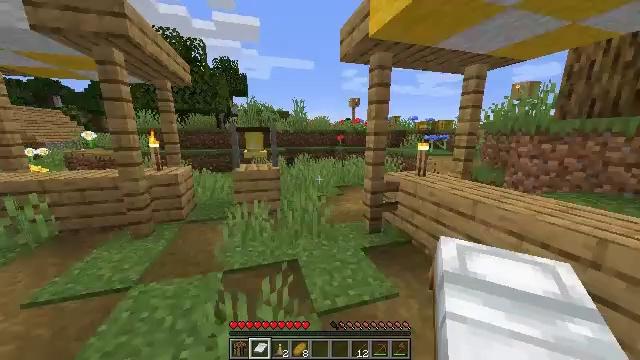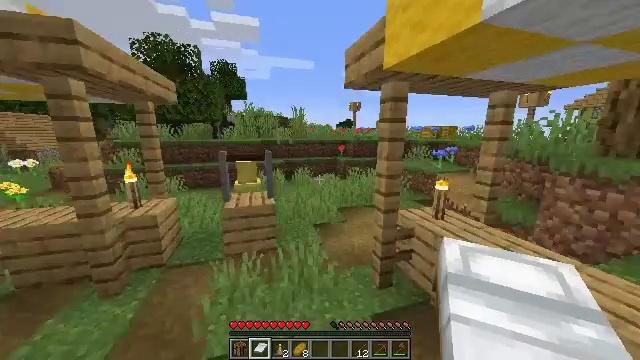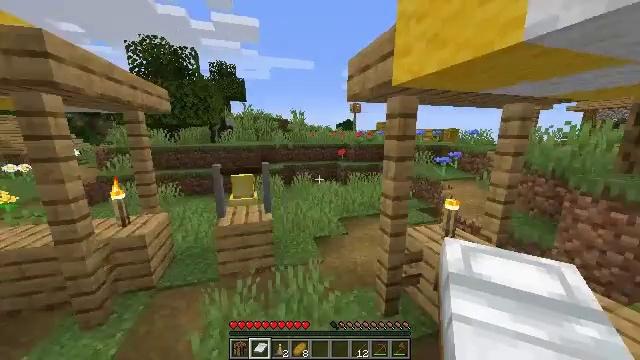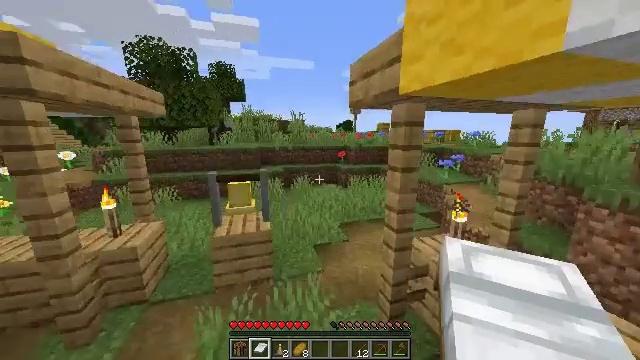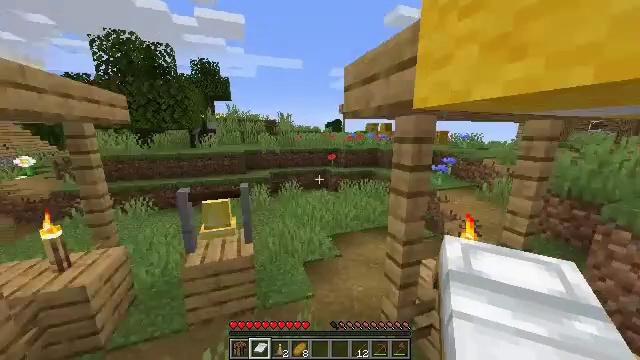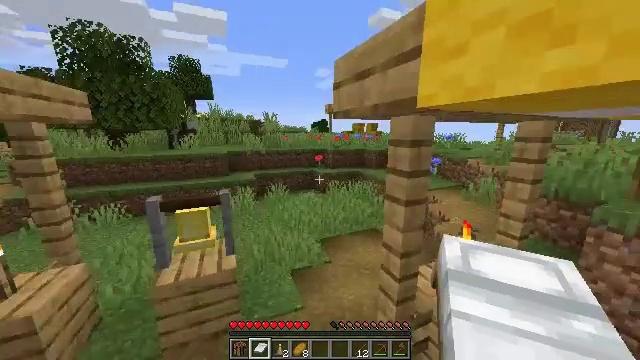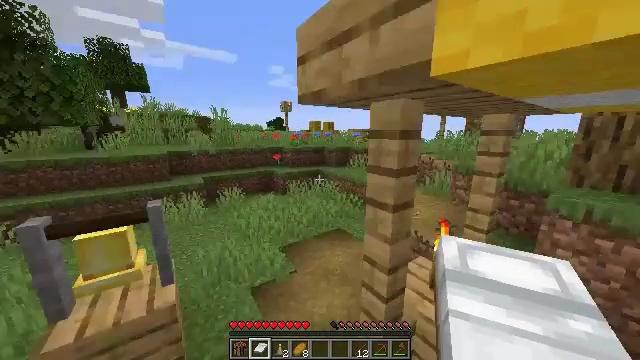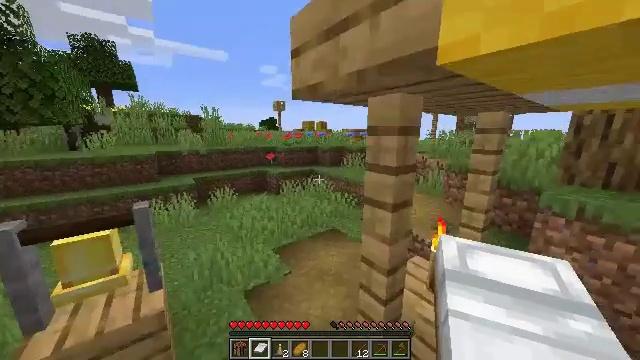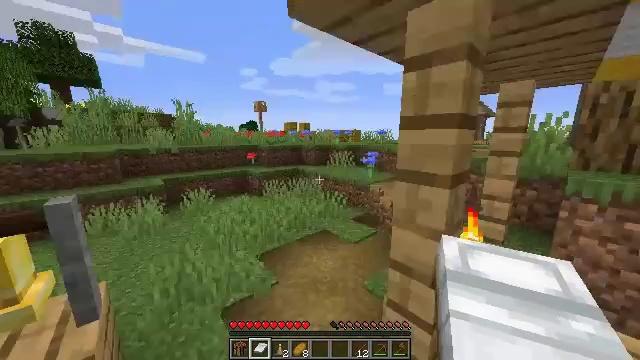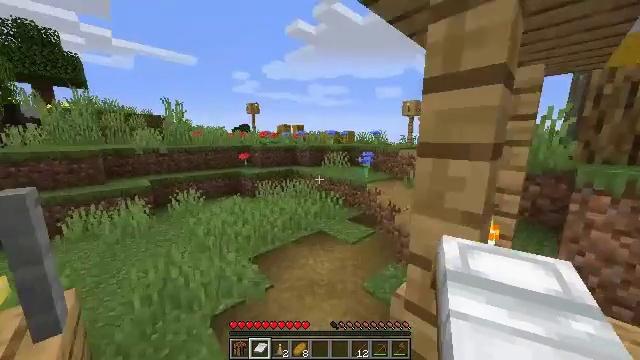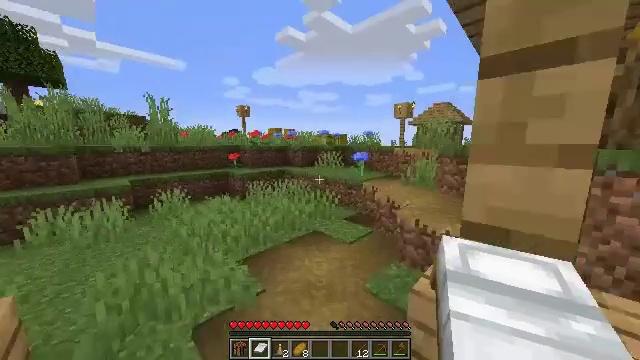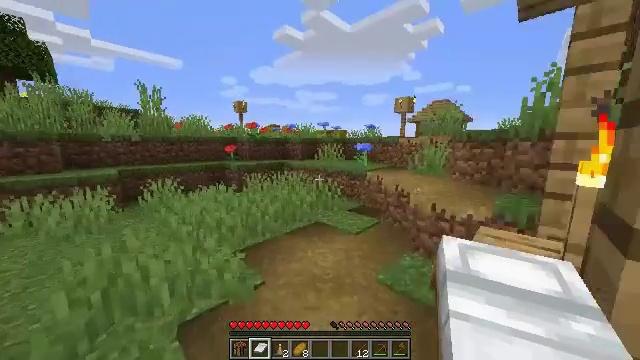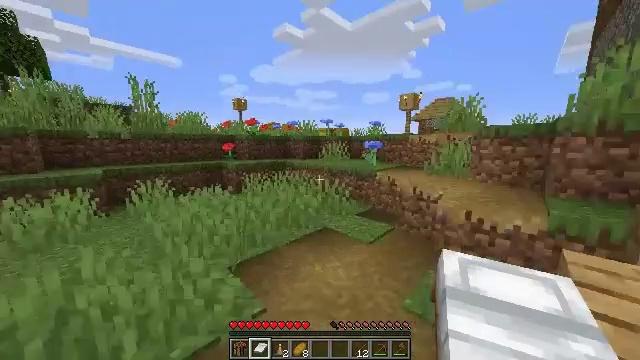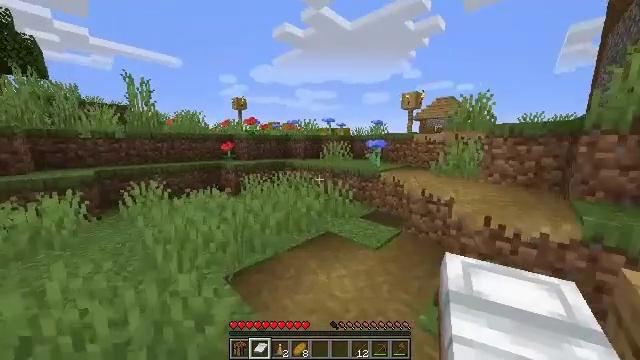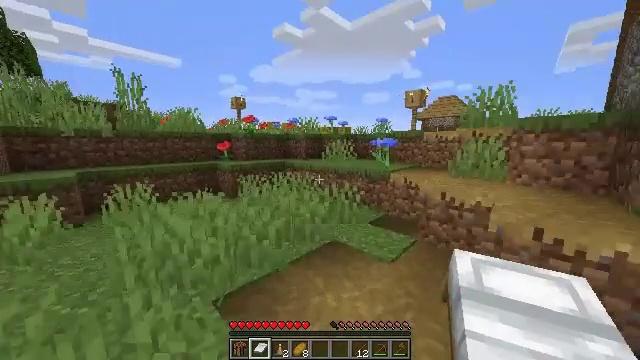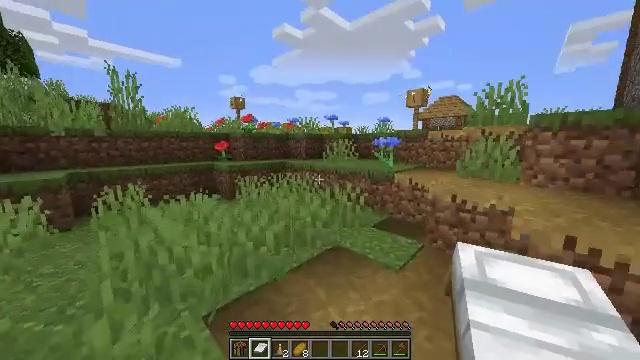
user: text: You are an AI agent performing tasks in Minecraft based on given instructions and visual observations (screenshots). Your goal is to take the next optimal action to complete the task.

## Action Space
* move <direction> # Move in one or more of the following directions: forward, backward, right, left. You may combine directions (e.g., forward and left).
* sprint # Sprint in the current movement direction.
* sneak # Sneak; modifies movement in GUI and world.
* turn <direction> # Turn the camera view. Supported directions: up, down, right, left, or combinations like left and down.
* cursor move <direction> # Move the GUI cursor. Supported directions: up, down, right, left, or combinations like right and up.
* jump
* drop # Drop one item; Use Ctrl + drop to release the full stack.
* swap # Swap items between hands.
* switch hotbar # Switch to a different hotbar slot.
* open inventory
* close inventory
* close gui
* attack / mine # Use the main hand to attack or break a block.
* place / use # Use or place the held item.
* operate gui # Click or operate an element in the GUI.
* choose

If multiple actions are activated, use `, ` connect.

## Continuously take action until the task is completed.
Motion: motion action
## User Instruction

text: Gather hay blocks from the farm.
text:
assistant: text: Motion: move forward, jump
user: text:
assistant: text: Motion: move forward, jump
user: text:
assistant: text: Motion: move forward, jump
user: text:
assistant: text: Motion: move forward, turn right, jump
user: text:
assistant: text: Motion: move forward, turn right, jump
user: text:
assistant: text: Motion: move forward, turn right, jump
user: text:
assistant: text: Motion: move forward, turn right
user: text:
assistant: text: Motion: move forward, turn right and up
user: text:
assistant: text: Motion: move forward, turn right
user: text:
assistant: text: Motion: move forward, turn right and up
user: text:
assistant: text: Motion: move forward
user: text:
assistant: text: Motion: move forward
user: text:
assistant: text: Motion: move forward
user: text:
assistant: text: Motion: move forward
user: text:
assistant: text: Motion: move forward
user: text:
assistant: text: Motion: move forward
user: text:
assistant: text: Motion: move forward
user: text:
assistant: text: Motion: move forward
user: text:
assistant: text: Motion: move forward, turn right
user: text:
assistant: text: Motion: move forward, turn right
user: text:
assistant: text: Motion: move forward, turn right
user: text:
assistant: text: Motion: move forward
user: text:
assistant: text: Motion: move forward
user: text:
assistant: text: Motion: move forward
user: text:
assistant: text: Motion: move forward
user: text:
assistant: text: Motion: move forward
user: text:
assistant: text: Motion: move forward, jump
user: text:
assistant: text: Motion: move forward, jump
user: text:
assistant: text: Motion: move forward, jump
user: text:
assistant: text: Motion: move forward, jump